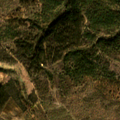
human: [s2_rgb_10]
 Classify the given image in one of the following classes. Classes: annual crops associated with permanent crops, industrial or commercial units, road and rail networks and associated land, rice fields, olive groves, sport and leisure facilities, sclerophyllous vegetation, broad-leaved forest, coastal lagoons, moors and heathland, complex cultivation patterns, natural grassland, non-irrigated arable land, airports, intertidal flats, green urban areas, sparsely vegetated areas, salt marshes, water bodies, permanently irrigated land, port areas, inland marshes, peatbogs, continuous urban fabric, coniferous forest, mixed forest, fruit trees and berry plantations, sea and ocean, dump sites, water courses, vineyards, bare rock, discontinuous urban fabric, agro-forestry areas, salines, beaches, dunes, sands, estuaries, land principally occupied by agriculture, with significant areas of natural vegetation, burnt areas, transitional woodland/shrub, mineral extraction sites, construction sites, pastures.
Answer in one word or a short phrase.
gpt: broad-leaved forest, mixed forest, transitional woodland/shrub